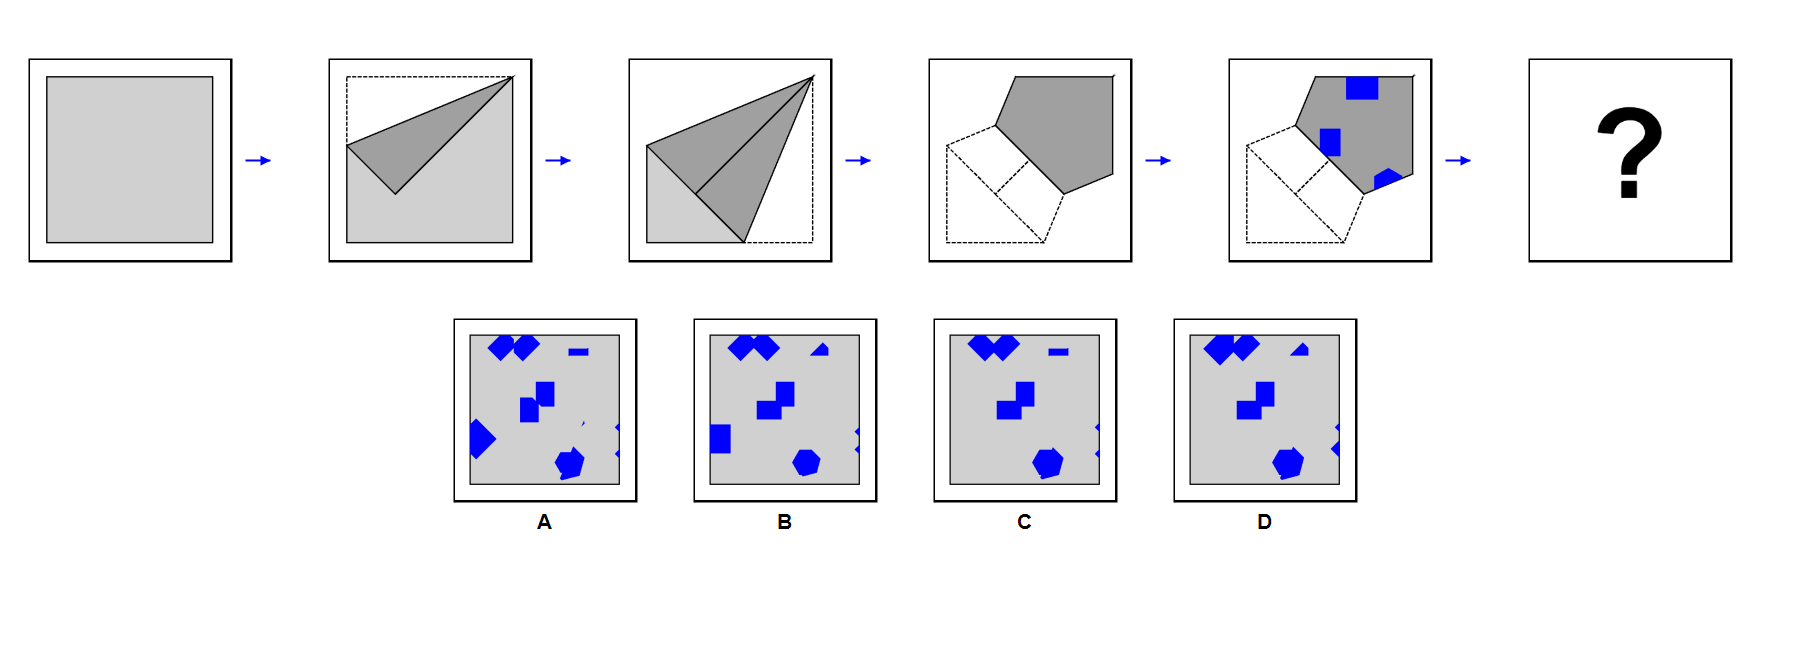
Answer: B